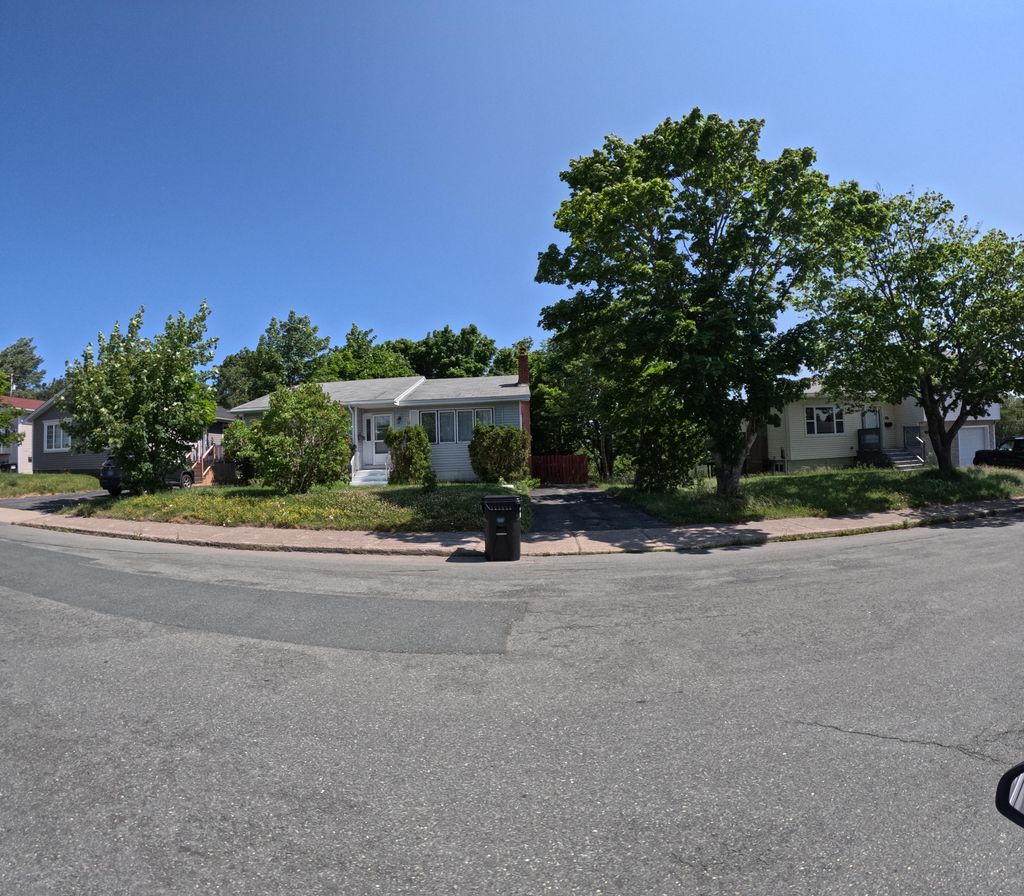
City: st_johns